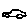
Label: car